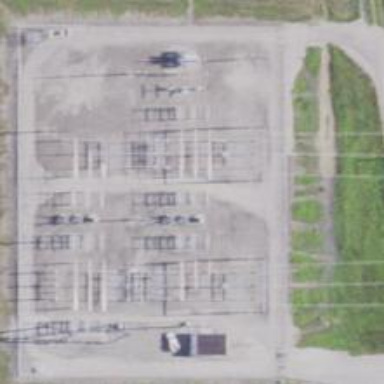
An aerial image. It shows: Switch for power supply.